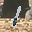
Label: 1